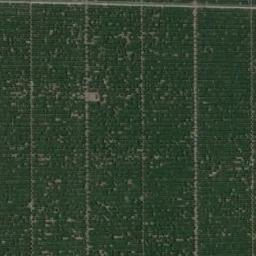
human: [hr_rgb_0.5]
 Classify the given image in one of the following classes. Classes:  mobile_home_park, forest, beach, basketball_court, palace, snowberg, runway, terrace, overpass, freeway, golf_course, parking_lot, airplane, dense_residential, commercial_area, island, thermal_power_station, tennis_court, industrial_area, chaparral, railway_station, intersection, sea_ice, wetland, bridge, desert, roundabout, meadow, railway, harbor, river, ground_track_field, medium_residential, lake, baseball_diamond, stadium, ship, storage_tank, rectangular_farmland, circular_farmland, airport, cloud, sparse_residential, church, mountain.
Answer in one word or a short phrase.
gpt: rectangular_farmland